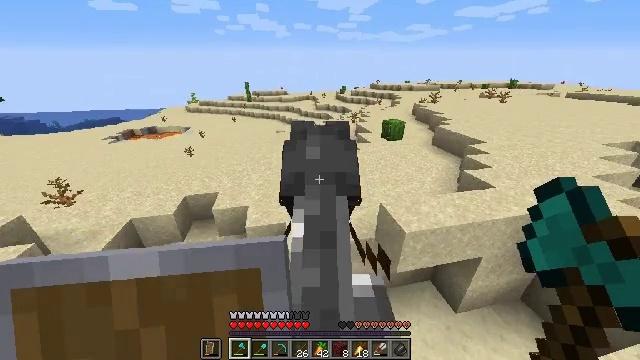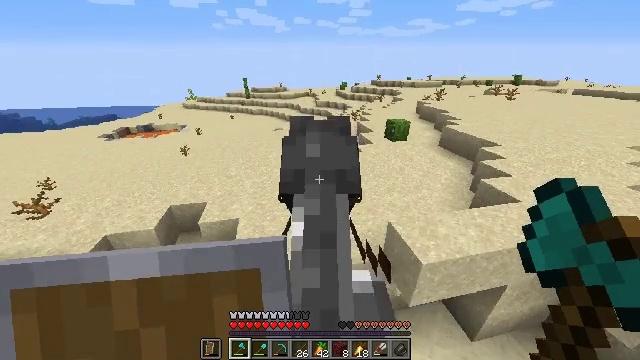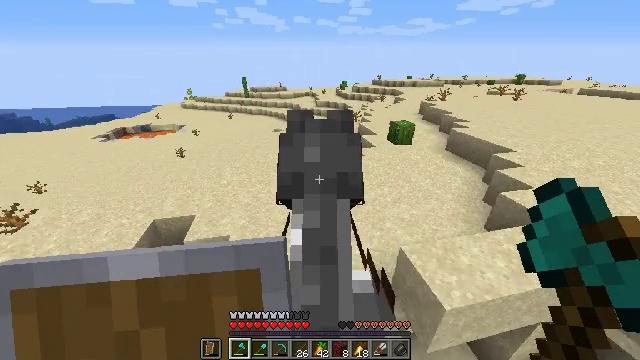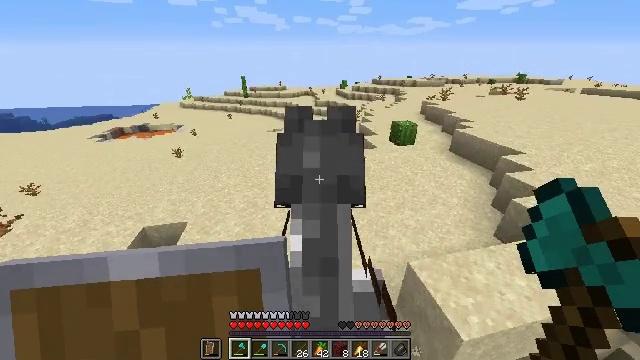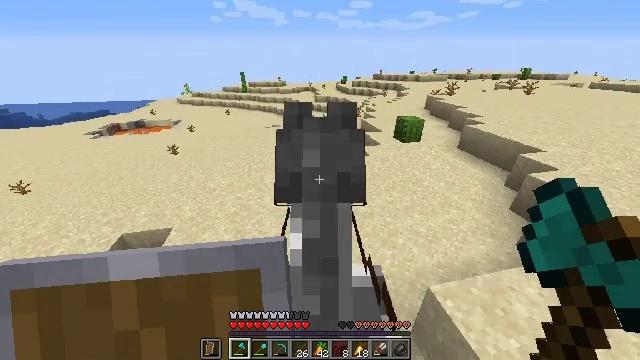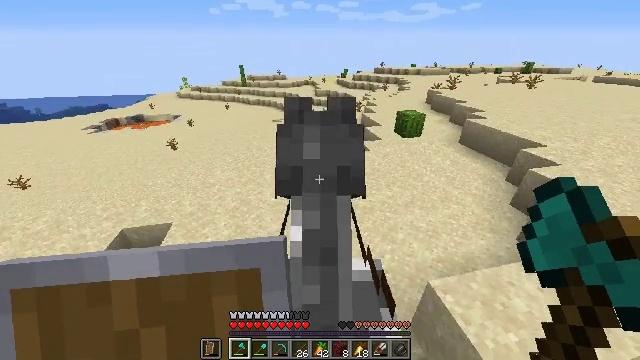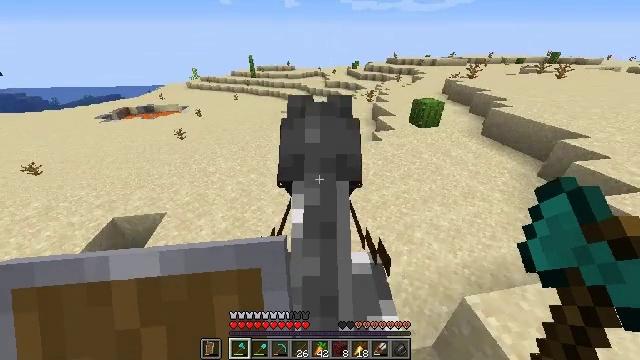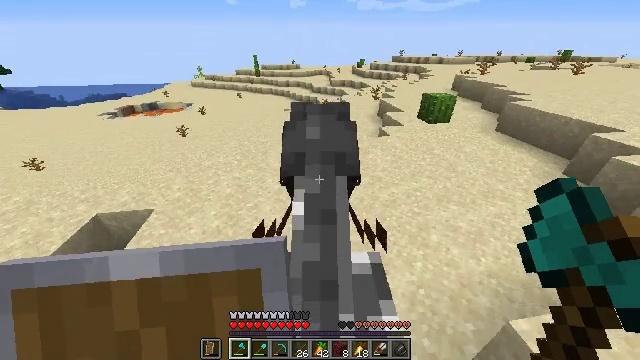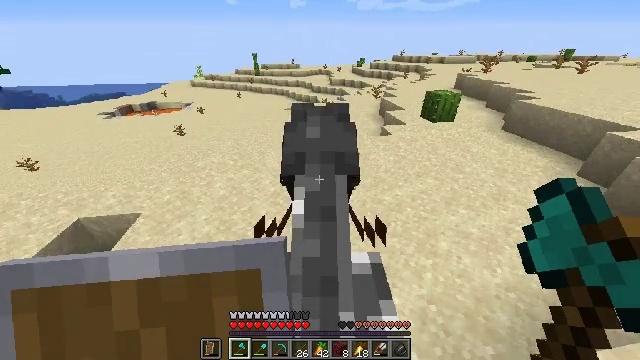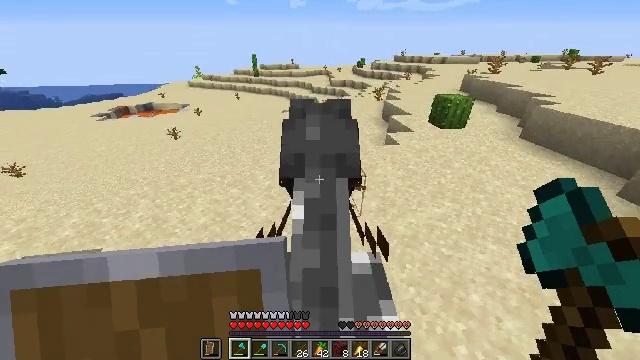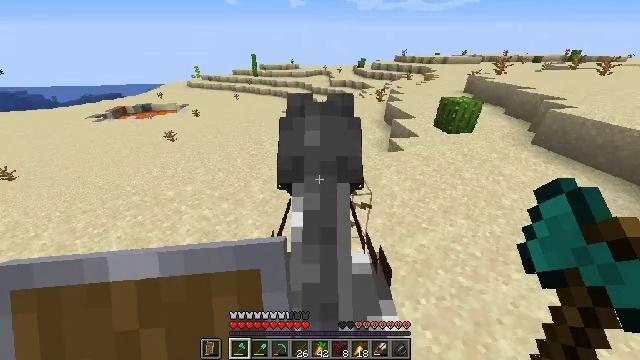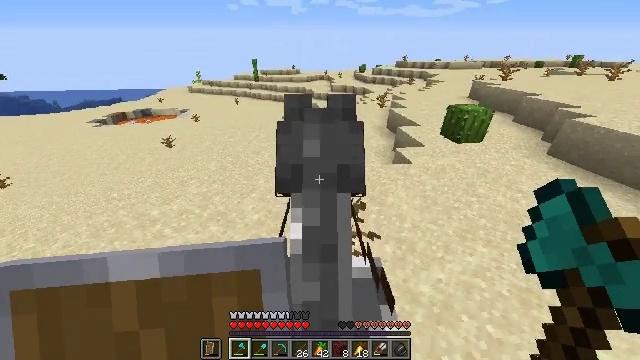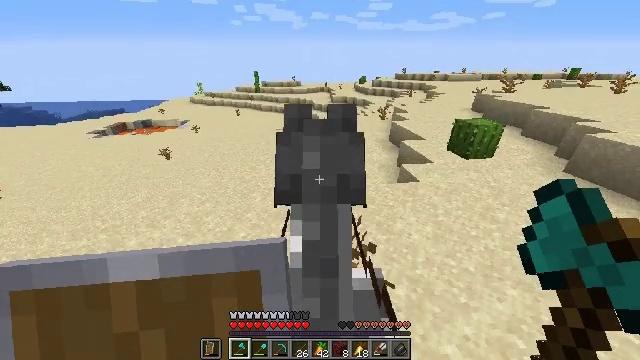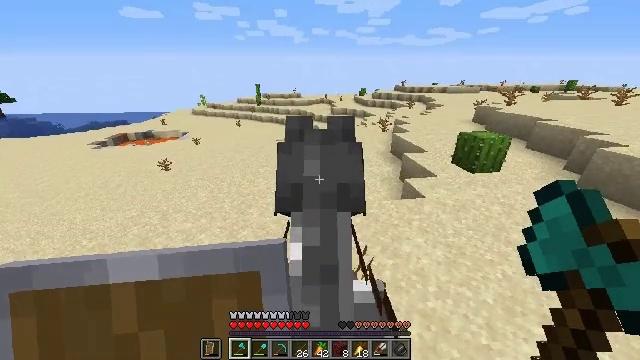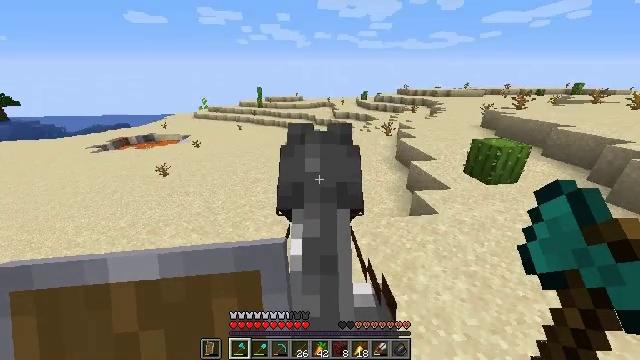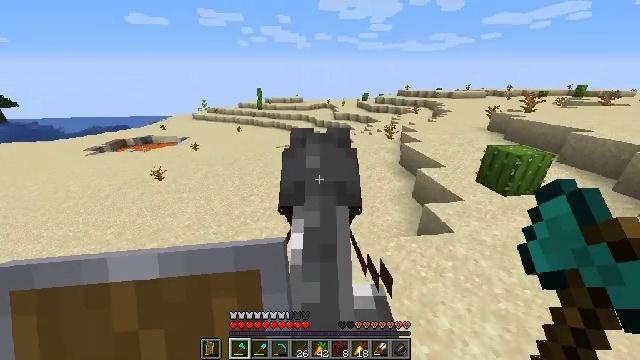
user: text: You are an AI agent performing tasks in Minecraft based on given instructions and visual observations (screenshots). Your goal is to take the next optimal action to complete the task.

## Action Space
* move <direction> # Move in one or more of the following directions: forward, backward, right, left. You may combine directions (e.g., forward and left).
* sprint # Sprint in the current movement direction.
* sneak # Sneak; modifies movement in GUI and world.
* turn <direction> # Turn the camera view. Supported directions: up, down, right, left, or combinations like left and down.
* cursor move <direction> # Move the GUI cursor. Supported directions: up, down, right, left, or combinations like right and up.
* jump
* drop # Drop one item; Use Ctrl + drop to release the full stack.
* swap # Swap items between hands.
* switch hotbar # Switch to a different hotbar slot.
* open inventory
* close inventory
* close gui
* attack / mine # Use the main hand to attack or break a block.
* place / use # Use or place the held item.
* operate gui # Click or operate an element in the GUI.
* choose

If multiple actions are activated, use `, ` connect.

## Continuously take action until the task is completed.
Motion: motion action
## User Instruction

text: Break the sand block.
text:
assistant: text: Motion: move forward, sprint
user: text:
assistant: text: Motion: move forward, sprint
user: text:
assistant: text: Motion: move forward, sprint
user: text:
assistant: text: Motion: move forward, sprint
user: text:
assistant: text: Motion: move forward, sprint, turn left and down
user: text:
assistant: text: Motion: move forward, sprint, turn left and down
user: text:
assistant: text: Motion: move forward, sprint
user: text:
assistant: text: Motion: move forward, sprint
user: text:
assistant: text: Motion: move forward, sprint
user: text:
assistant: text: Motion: move forward, sprint
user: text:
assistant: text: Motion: move forward, sprint, turn up
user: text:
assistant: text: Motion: move forward, sprint, turn up
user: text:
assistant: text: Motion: move forward, sprint, turn up
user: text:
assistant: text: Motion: move forward, sprint
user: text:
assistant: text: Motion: move forward, sprint
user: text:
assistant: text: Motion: move forward, sprint
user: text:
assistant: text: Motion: move forward, sprint
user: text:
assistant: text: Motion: move forward, sprint, turn left and down
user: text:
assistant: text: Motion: move forward, sprint, turn left and down
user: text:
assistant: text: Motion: move forward, sprint, turn left and down
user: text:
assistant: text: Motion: move forward, sprint
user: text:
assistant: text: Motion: move forward, sprint
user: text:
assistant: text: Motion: move forward, sprint
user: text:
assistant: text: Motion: move forward, sprint
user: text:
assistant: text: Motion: move forward, sprint
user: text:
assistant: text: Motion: move forward, sprint
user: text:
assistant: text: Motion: move forward, sprint
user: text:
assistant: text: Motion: move forward, sprint
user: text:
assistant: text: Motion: move forward, sprint
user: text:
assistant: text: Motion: move forward, sprint